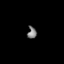
Tissue: lung
Cell type: Others
Senescence score: 0.2193
Nuclear area (px): 106
Mean DAPI intensity: 121.66